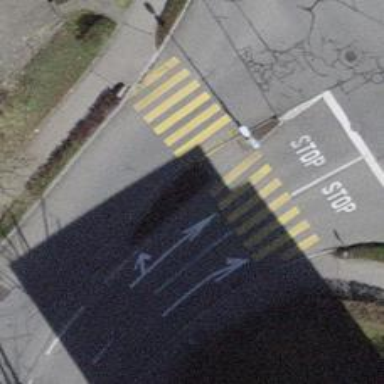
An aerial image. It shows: Uncontrolled crossing with yellow zebra marking and island.